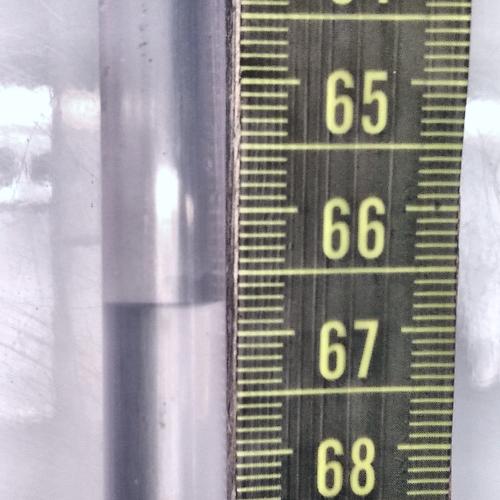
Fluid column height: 66.7 cm